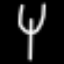
Label: fork